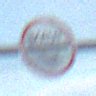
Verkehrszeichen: MautflichtigeStrecke
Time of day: SunriseSunset
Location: Outdoor (Beach)
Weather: PartlyCloudy
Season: NotSpecified
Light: Natural